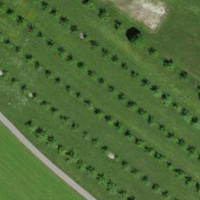
EUNIS habitat code: 25
Species observed at this site:
Salvia pratensis